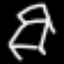
Label: bed